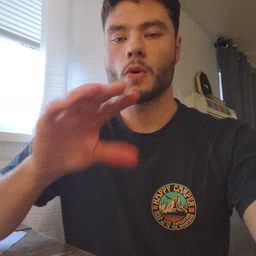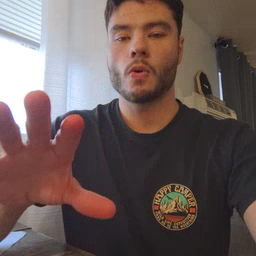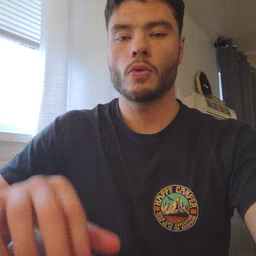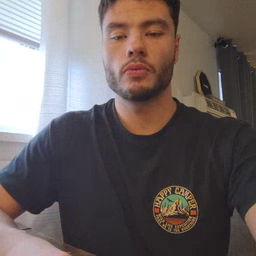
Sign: blow